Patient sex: M
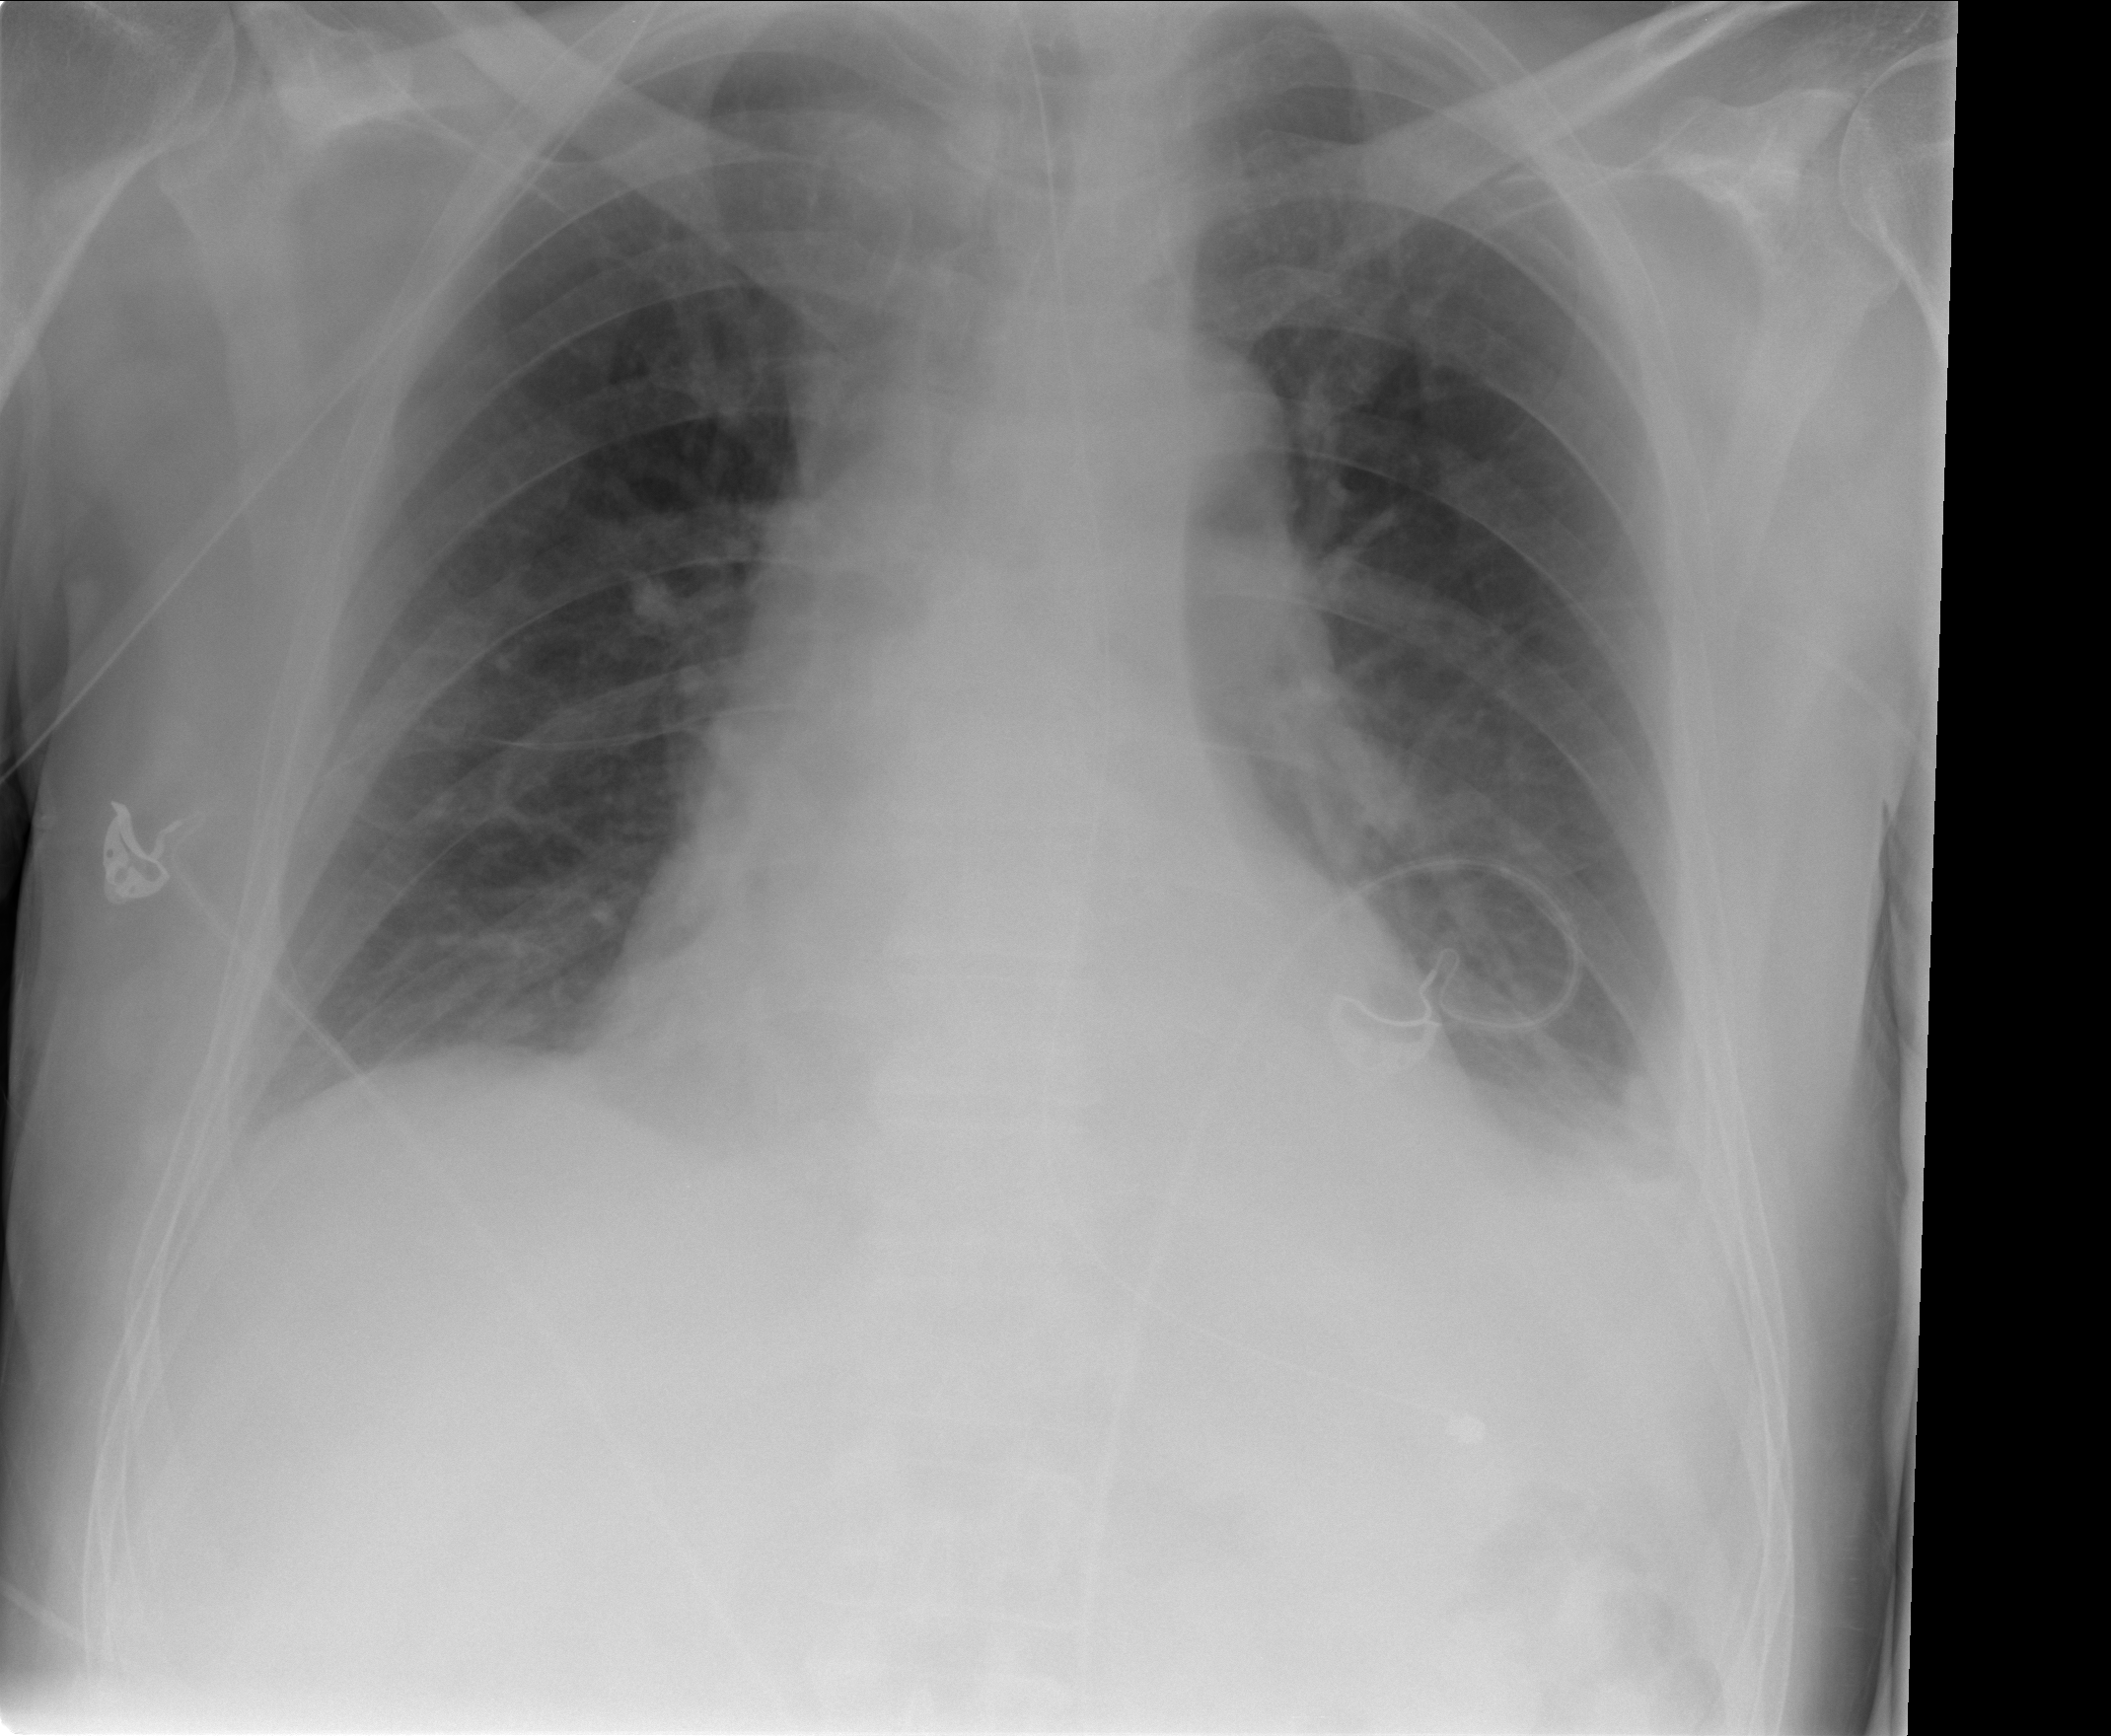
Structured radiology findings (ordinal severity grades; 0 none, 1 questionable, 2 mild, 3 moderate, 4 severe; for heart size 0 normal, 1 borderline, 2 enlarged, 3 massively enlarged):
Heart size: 0
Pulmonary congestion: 0
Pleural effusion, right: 0
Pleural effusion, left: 2
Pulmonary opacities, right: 0
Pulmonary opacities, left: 0
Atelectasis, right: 0
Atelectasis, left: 2